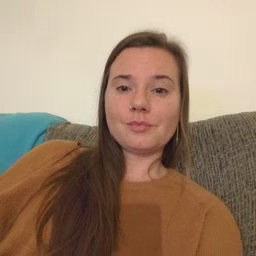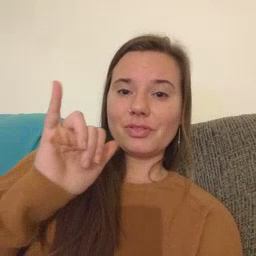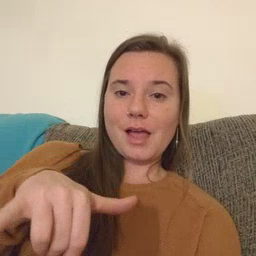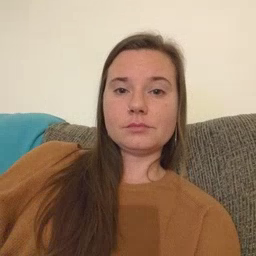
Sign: that